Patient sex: M
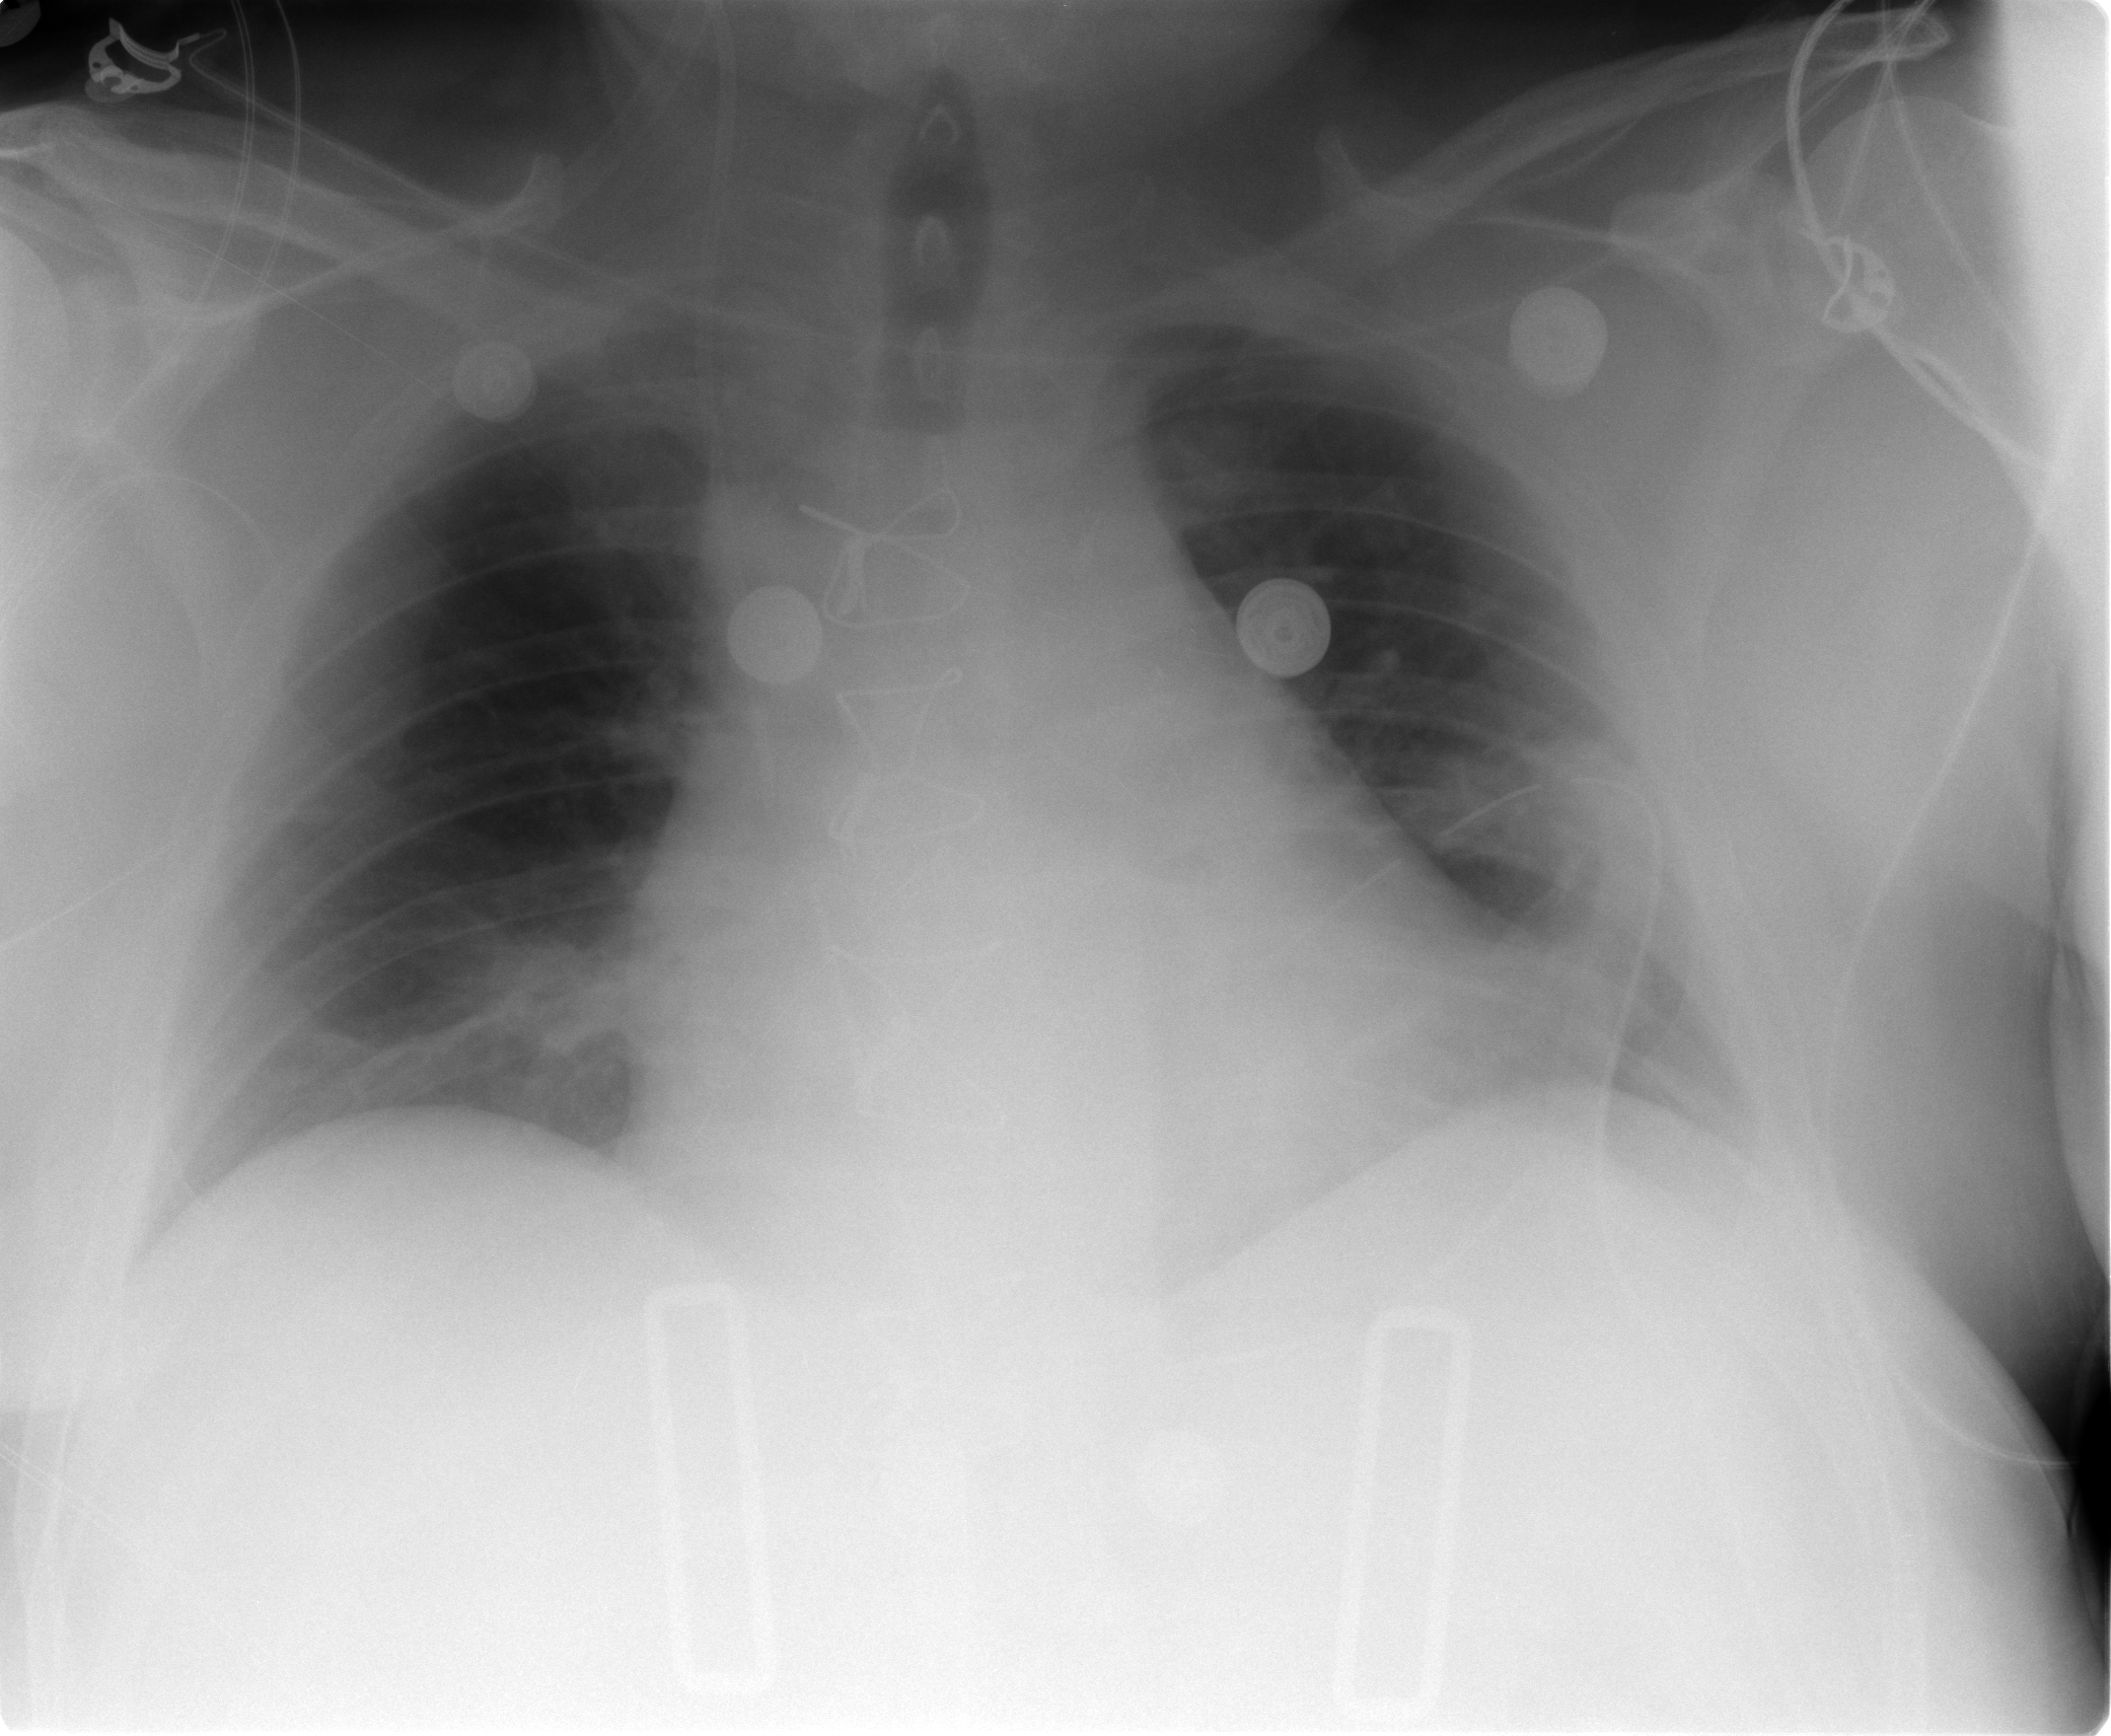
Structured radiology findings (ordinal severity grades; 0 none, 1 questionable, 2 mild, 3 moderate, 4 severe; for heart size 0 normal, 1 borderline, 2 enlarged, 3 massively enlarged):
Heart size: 2
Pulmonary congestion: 2
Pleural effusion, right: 0
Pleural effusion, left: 0
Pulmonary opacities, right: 0
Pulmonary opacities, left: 0
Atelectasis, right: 2
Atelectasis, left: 2